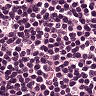
Metastatic tissue present: no